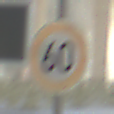
Verkehrszeichen: Geschwindigkeit60
Umgebung: Outdoor, Urban
Tageszeit: Night
Wetter: PartlyCloudy
Licht: Artificial
Jahreszeit: NotSpecified
Kontrast: HighContrast